Question: I am trying to access a view from another area from the index(herein in blue) by doing
'''
@Html.Partial("_search", new {area="hotels"})
'''
The rendered view is the one in the root, and my question is how can I render the view in the area hotels.
Thanks

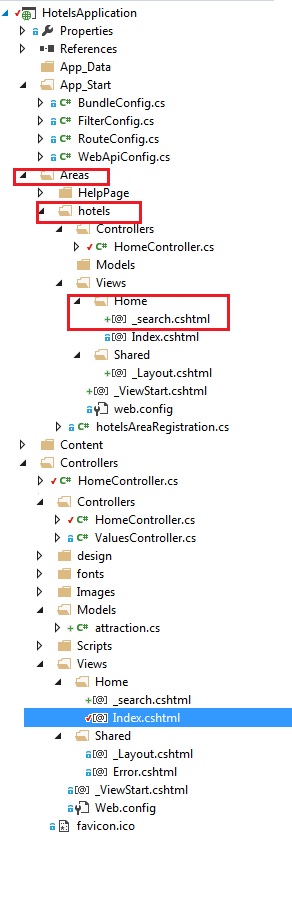
Answer: You have to specify the full path to your view.
'''
@Html.Partial("~/Areas/hotels/Views/Home/_search.cshtml");
'''